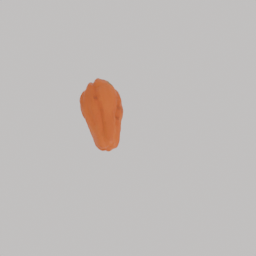
Label: nature